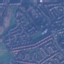
Land use / land cover: Residential